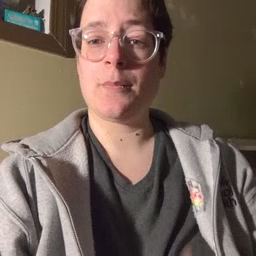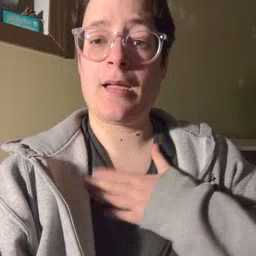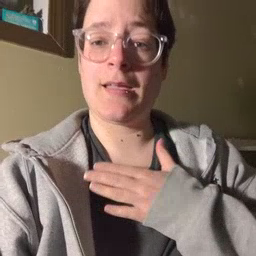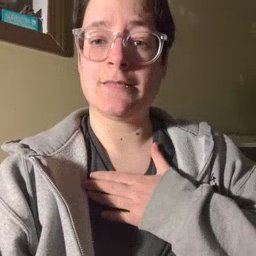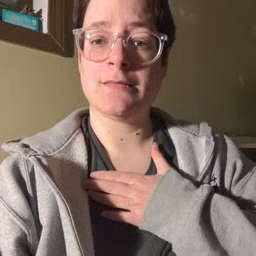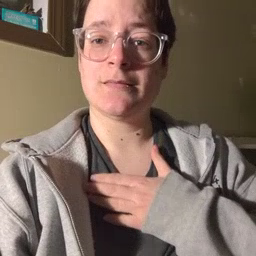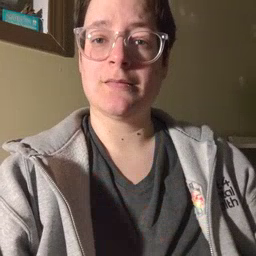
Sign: minemy